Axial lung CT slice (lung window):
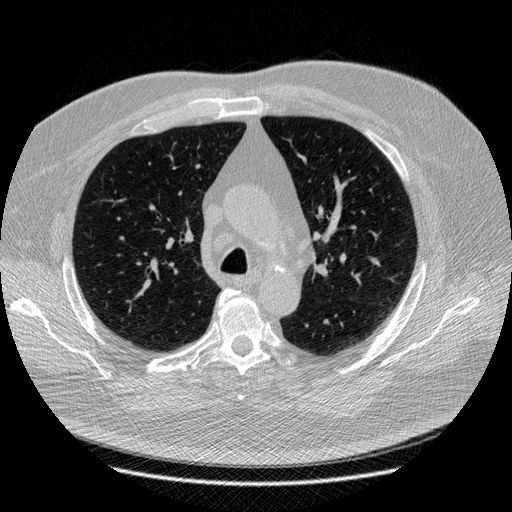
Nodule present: no